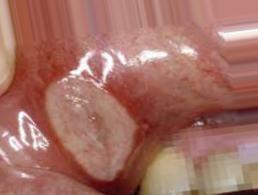
Condition: Mouth Ulcer